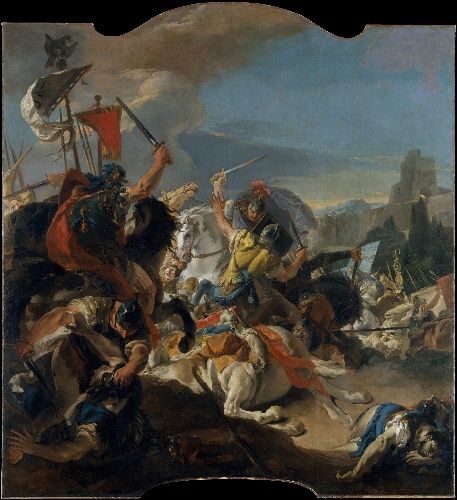
Title: The Battle of Vercellae
Artist: Giovanni Battista Tiepolo
Artist bio: Italian, Venice 1696–1770 Madrid
Date: 1725–29
Object type: Painting
Classification: Paintings
Medium: Oil on canvas
Dimensions: Irregular painted surface, 162 x 148  3/8 in. (411.5 x 376.9 cm)
Department: European Paintings
Credit line: Rogers Fund, 1965
Accession year: 1965
Repository: Metropolitan Museum of Art, New York, NY
Tags: Horses|Battles|Soldiers|Death